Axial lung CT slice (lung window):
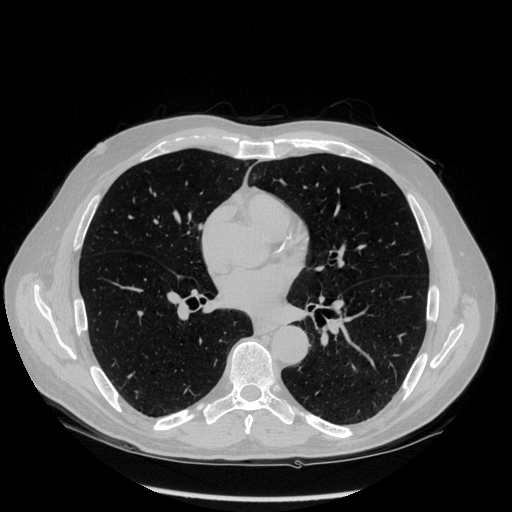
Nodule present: no